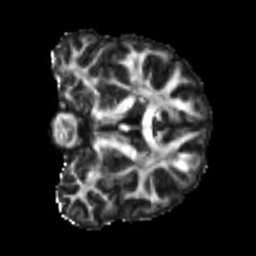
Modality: FA
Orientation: coronal
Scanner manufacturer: siemens
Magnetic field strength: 3 T
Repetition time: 4 s
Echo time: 0.0594 s